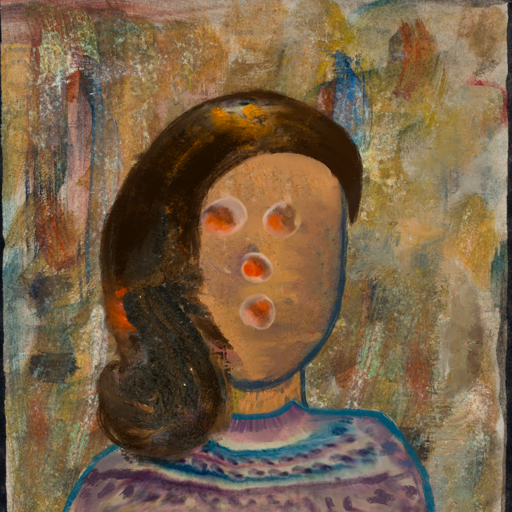
Background: Pipe, Head And Neck Front: In_The_Sun, Face Front: Rupkatha, Bust: HillGirl, Hair Front: Gypsy_Queen, Head Accessory: Blank, Second Necklace: Blank, Necklace: Blank, Baby: Blank